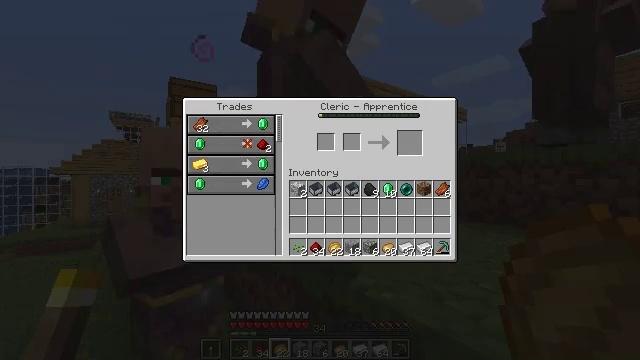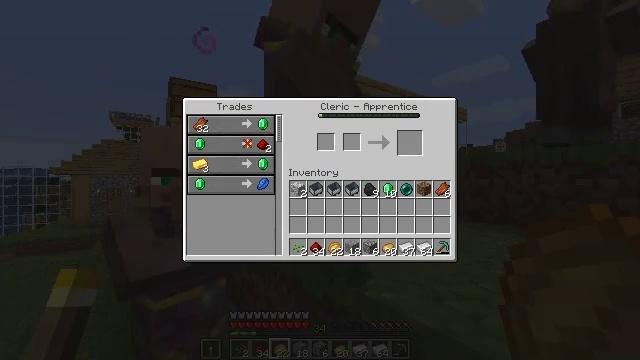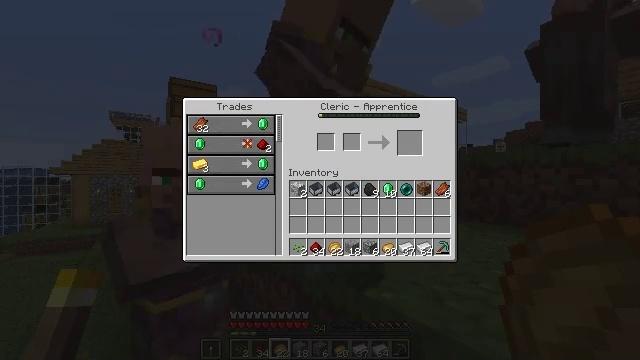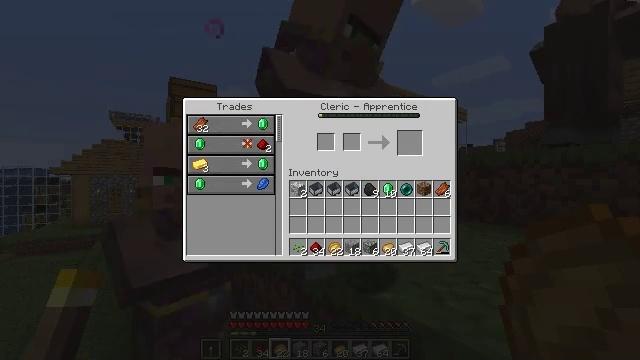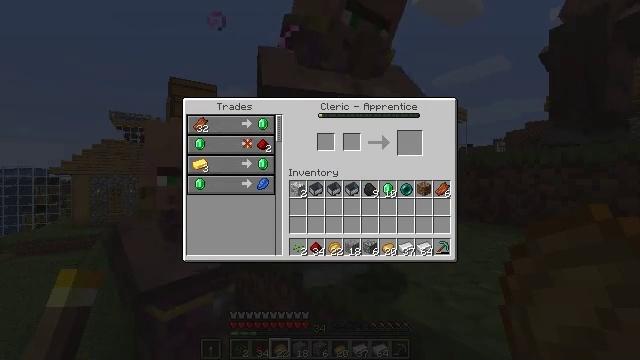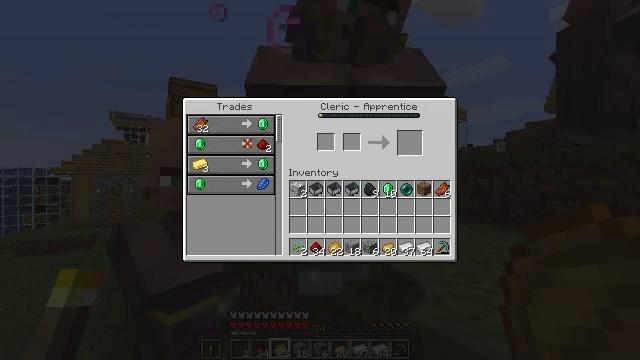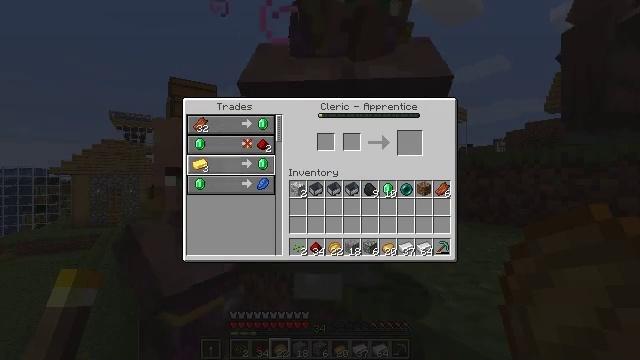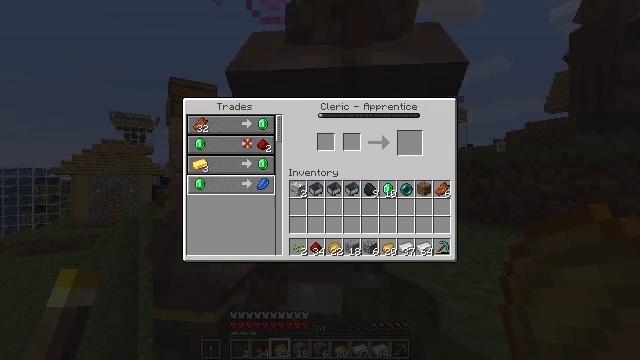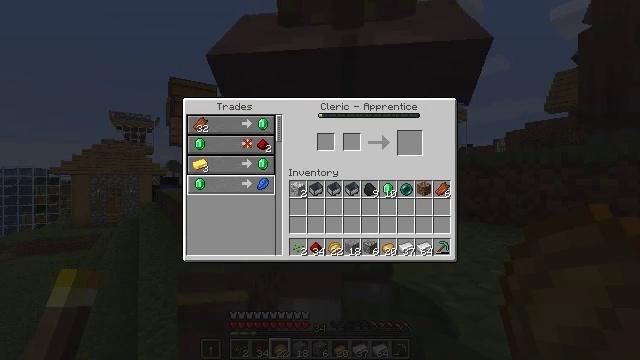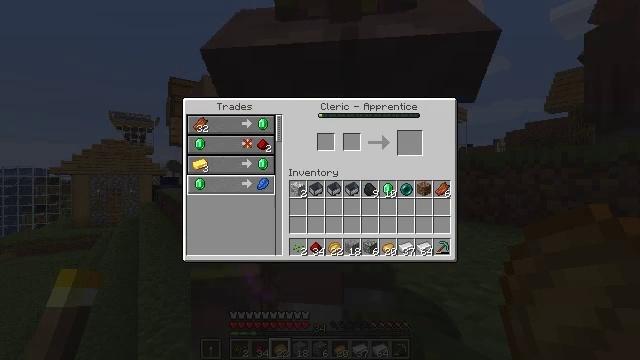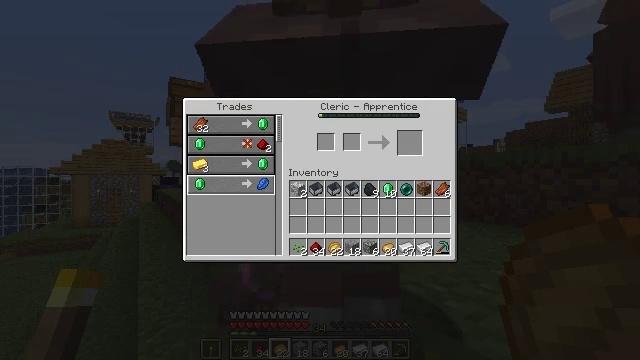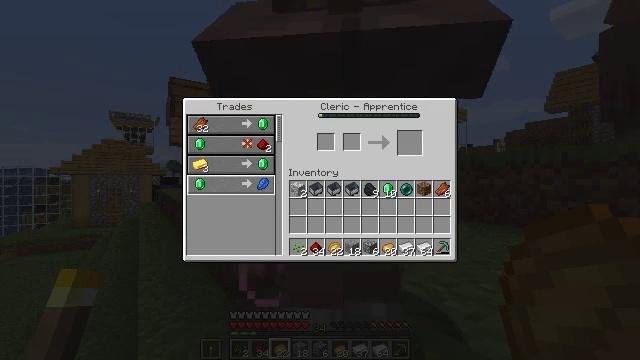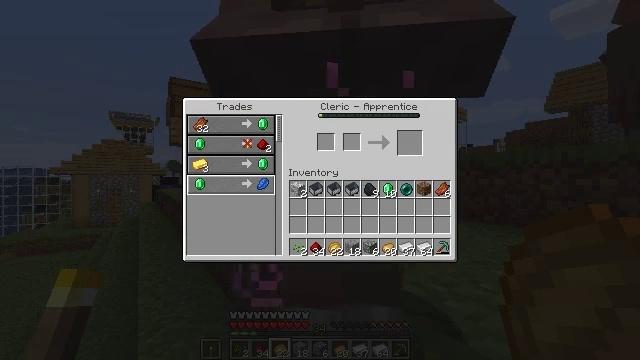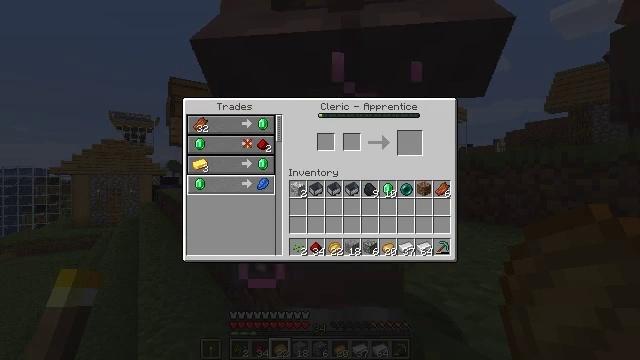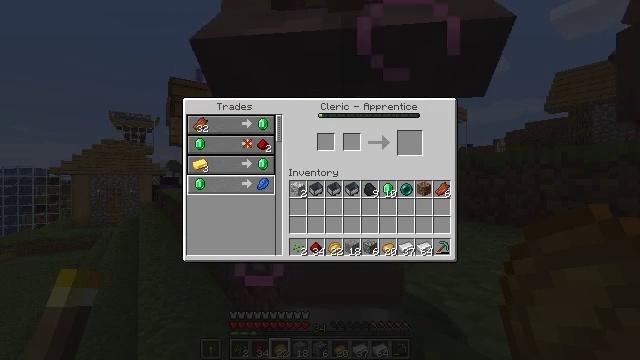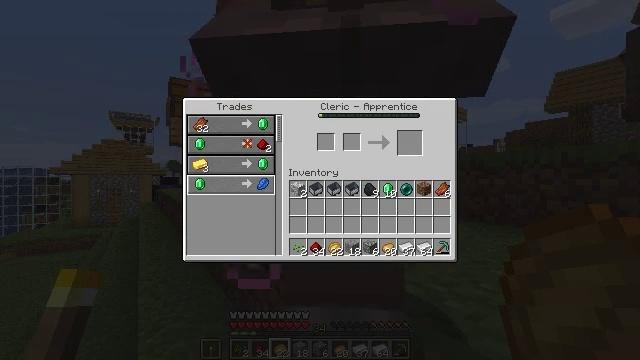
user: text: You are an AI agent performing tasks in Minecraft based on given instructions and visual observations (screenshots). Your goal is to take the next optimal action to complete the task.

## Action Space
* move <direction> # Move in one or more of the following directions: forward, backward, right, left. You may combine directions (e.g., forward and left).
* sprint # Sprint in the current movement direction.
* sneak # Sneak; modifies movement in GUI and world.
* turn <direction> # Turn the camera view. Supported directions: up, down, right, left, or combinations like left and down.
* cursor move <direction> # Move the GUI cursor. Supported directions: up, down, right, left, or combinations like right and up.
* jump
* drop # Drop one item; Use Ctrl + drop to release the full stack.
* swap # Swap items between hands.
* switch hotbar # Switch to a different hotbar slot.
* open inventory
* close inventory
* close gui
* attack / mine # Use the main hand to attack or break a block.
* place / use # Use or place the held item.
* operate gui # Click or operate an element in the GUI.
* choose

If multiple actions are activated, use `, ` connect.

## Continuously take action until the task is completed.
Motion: motion action
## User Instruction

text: Make lapis lazuli with materials via the crafting table.
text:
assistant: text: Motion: no_op
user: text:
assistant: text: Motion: no_op
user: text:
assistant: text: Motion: no_op
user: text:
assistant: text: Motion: no_op
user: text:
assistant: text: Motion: no_op
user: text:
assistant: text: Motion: cursor move left
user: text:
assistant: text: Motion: no_op
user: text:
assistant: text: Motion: no_op
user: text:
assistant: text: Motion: no_op
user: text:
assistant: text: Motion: no_op
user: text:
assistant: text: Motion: cursor move left
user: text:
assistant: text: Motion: no_op
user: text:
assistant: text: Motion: no_op
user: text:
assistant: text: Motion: no_op
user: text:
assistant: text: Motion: no_op
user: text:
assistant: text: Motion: no_op
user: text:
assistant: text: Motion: no_op
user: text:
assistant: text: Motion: no_op
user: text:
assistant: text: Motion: no_op
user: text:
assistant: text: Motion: no_op
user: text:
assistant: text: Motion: no_op
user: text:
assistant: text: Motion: no_op
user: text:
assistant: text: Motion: no_op
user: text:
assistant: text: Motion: no_op
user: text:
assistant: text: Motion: no_op
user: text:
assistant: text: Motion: no_op
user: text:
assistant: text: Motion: no_op
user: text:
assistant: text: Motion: no_op
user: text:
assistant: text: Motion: no_op
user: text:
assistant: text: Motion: no_op